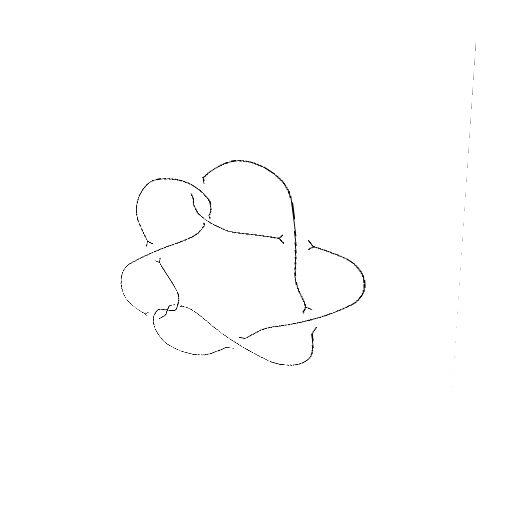
Crossing number: 9